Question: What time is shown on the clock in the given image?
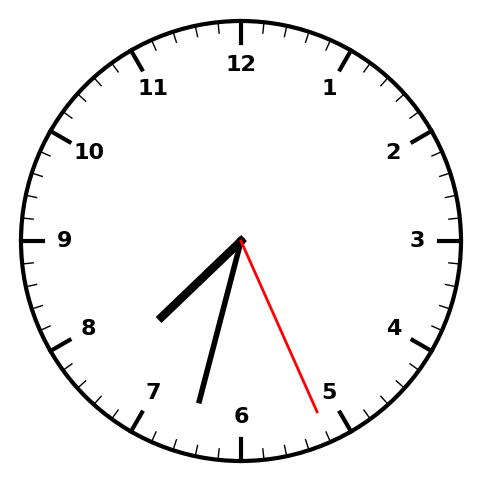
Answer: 07:32:26